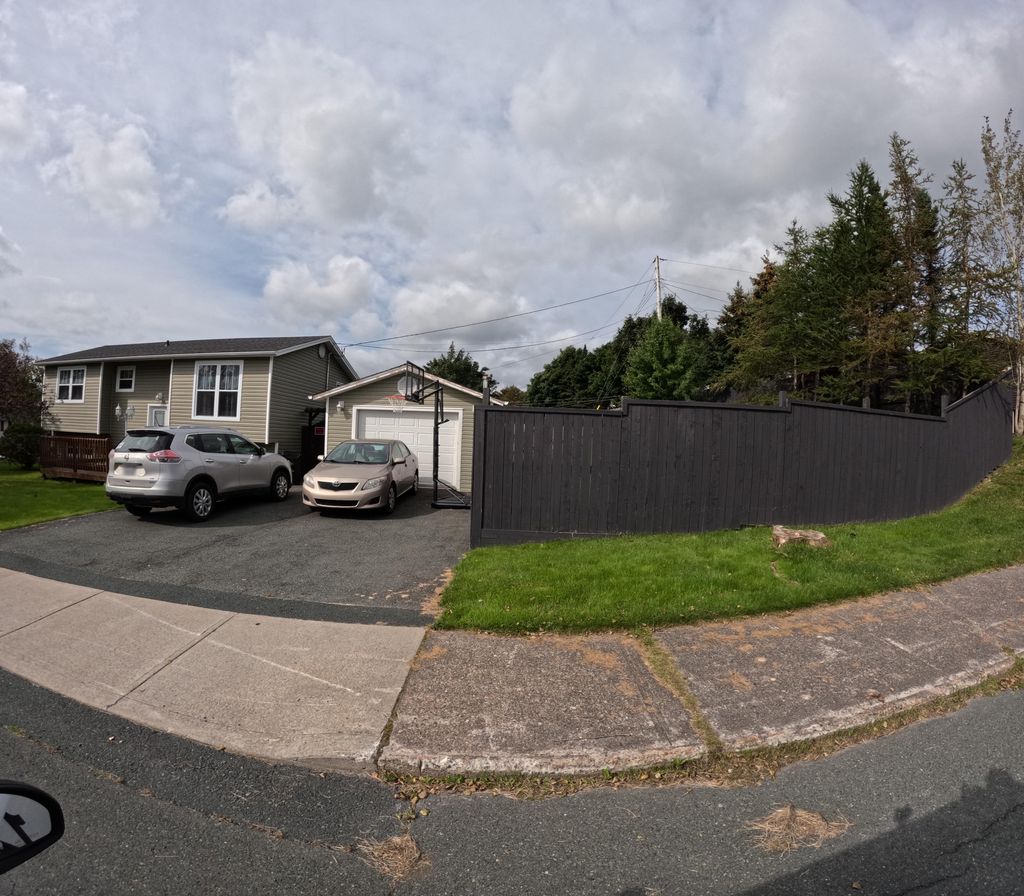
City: st_johns